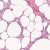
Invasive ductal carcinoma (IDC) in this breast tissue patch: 0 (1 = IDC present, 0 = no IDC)